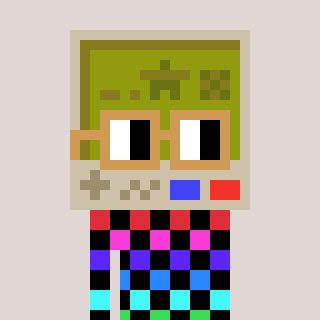
a pixel art character with square brown glasses, a gameboy-shaped head and a grayscale-colored body on a warm background